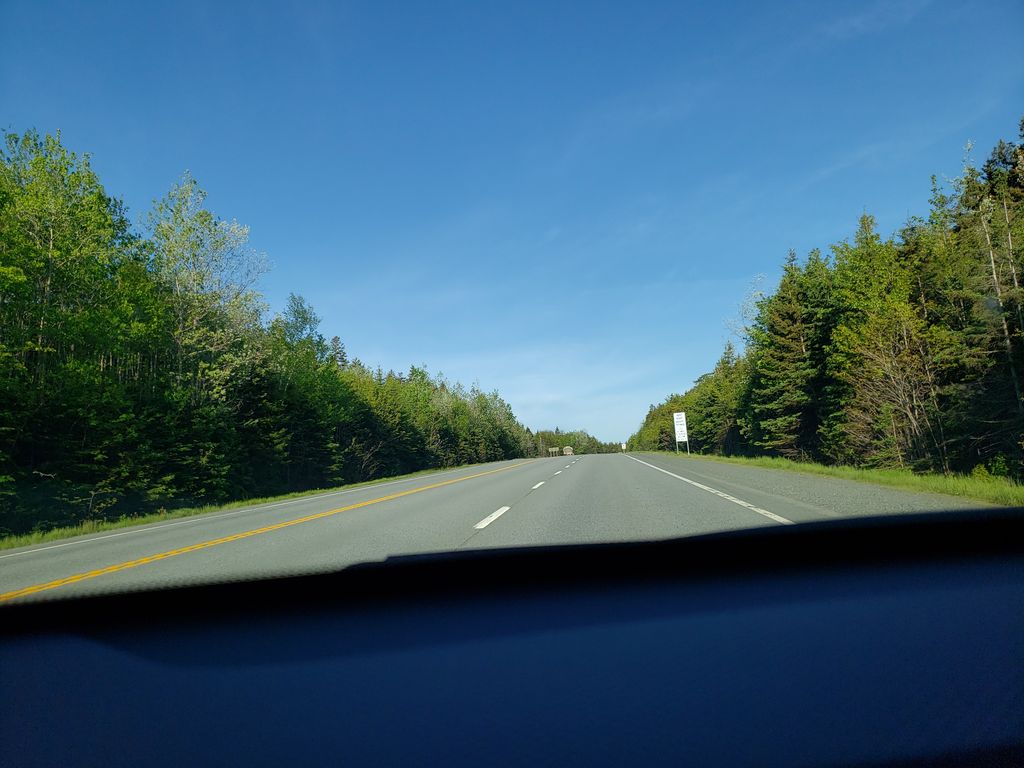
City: halifax